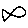
Label: fish